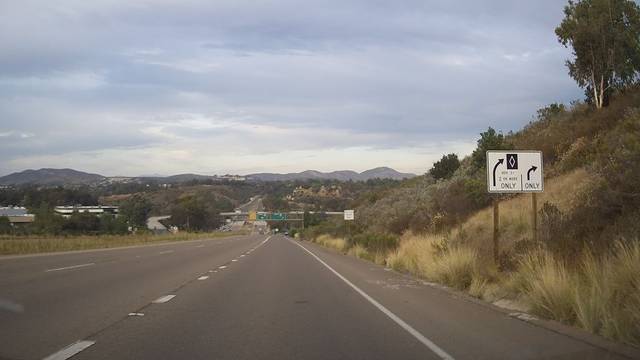
Region: United States
Coordinates: 32.822, -117.123